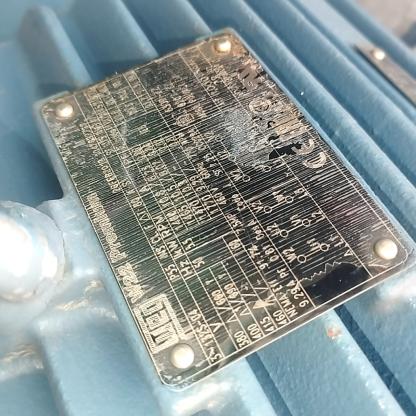
Klasa: tabliczka-znamionowa